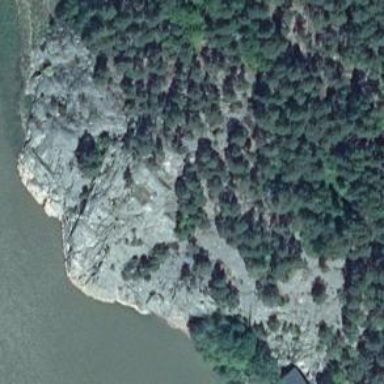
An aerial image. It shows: Landscape dominated by bare rock.